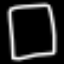
Label: square